Field crop: maize
Growth stage: 2
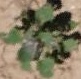
Species: chenopodium